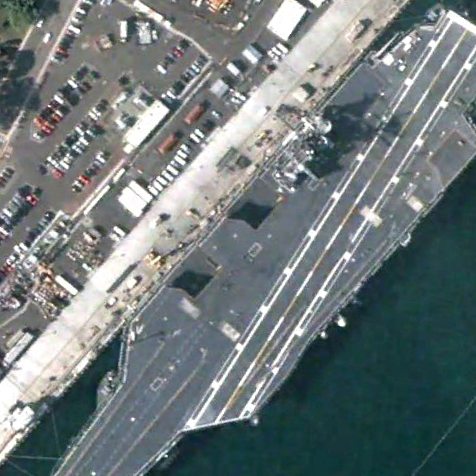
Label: aircraft_carrier